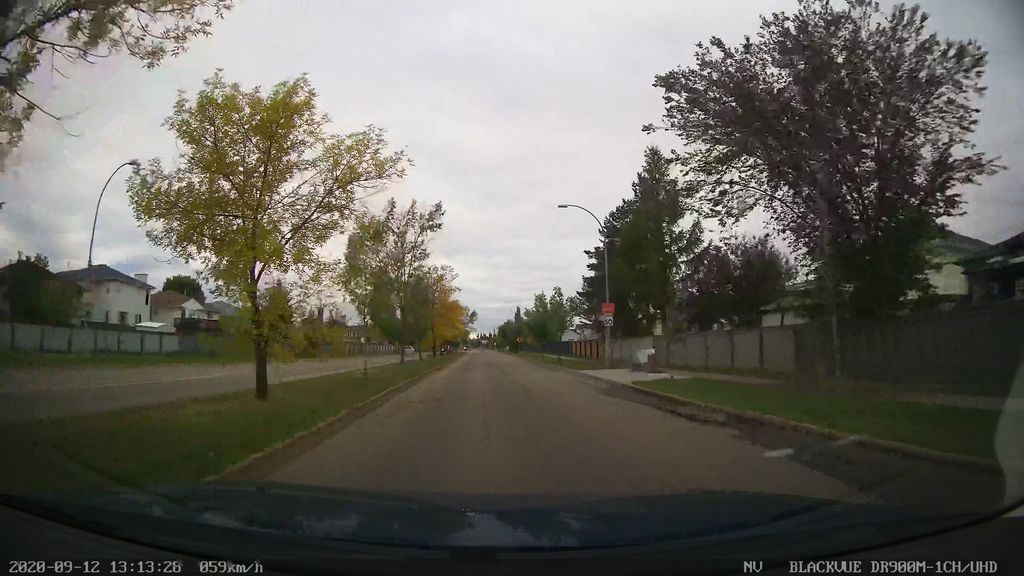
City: edmonton